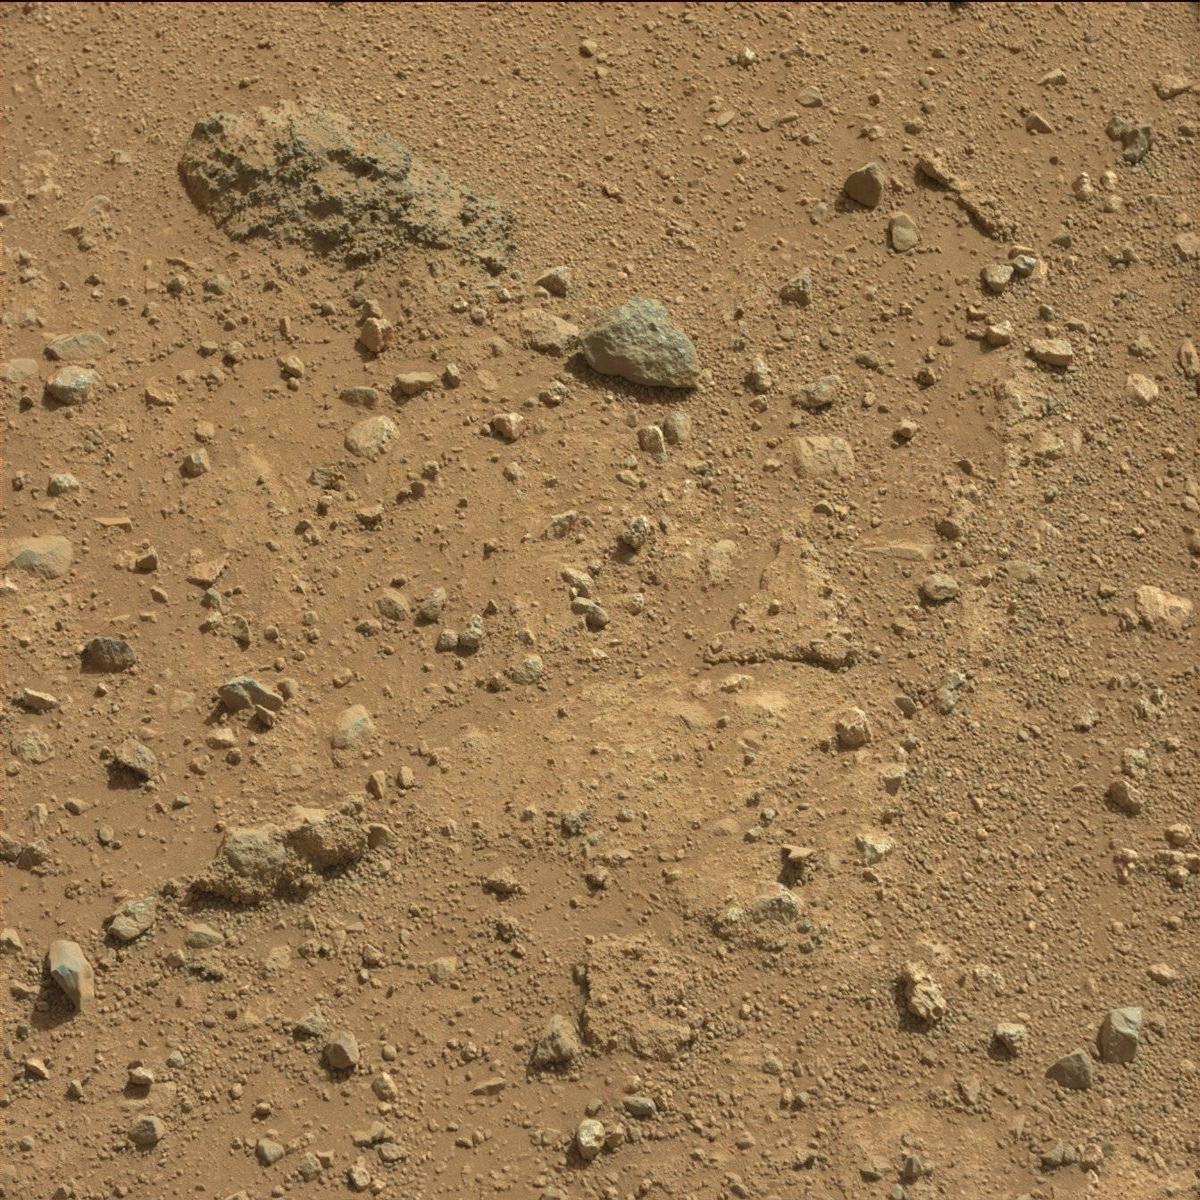
Terrain classes present: Bedrock, Rock, Sand / Soil